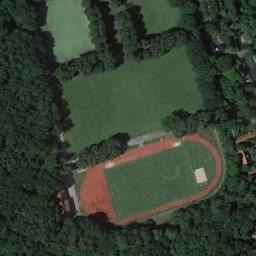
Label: ground_track_field